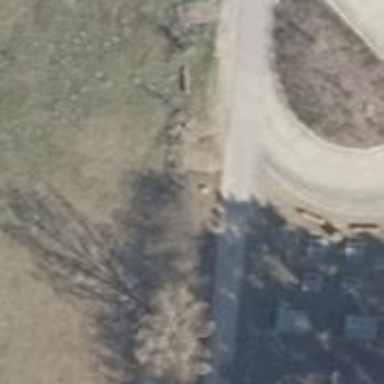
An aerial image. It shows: Residential road with asphalt surface and embankment. There are no sidewalks along this road.